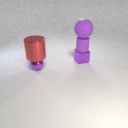
small purple rubber cylinder above small purple metal cube